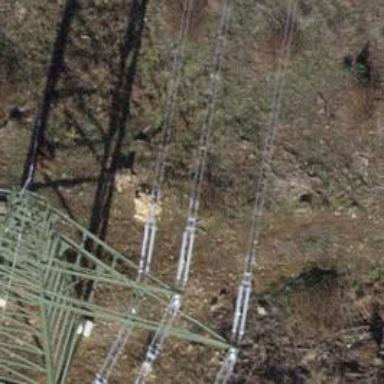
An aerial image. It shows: Three power lines with cables.